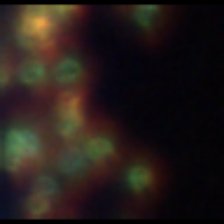
Taxon: Phaeocystis
Group: Other